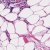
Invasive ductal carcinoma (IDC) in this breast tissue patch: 0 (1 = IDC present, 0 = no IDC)